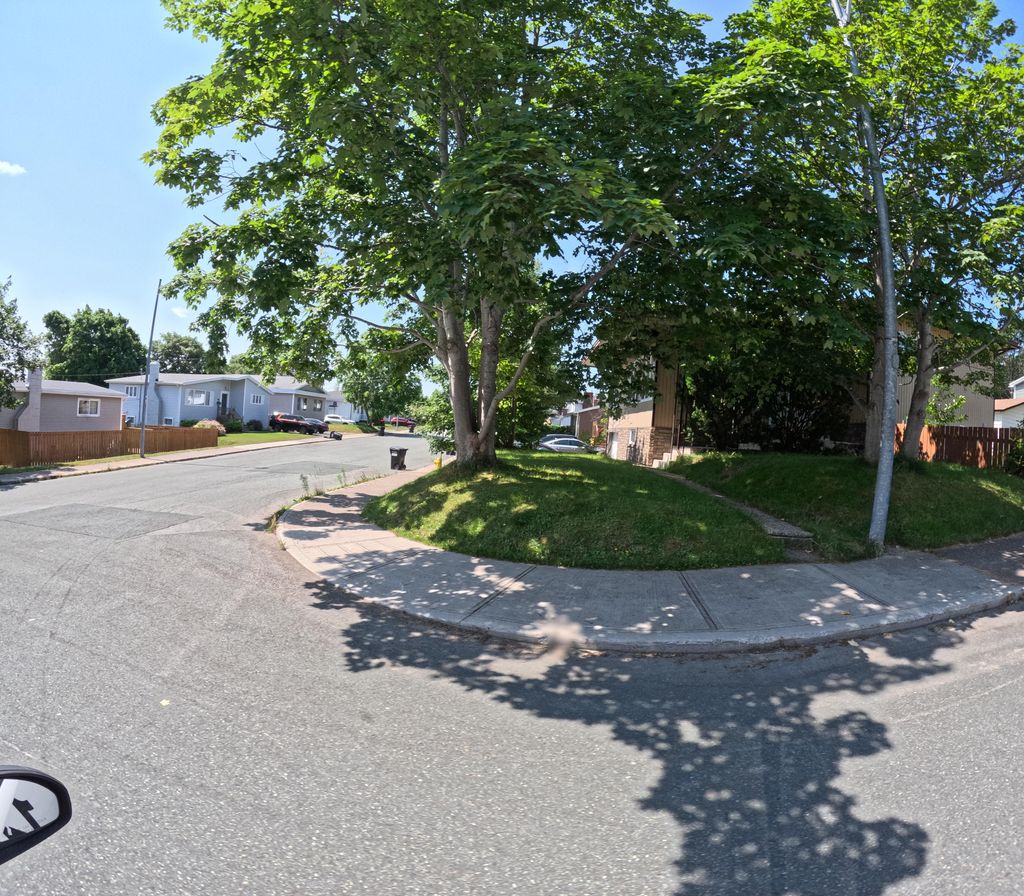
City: st_johns